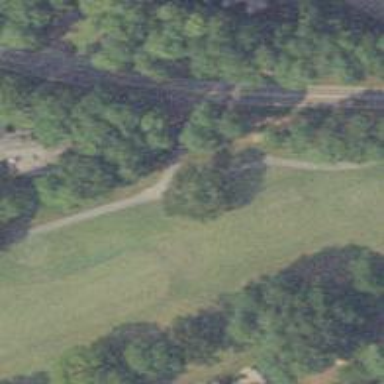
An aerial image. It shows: Path for golf carts.